This plot shows a bearing's acceleration signal over time (raw waveform). Based on the visible evidence, which condition applies: normal, inner_race, outer_race, ball?
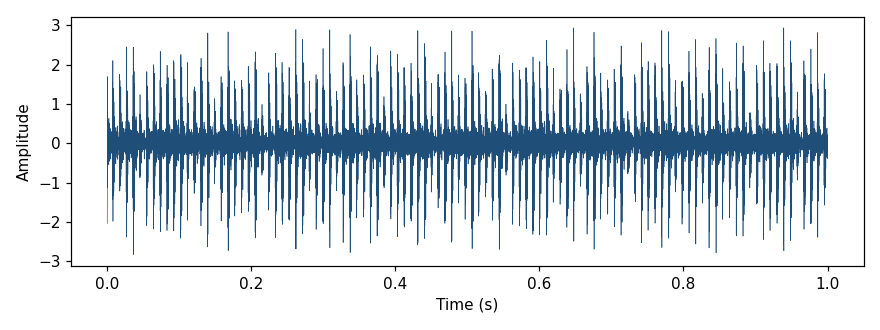
Answer: outer_race